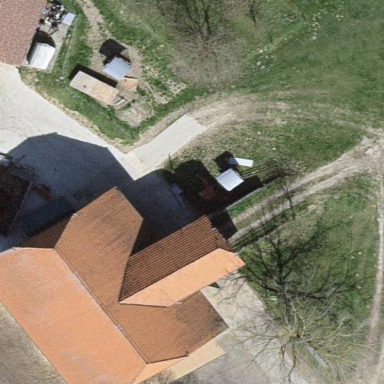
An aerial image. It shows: Farm building.